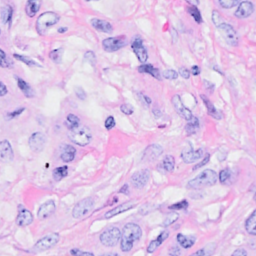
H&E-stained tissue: Breast